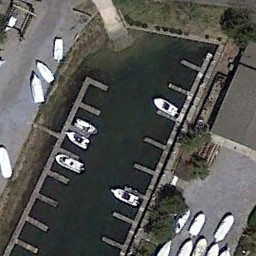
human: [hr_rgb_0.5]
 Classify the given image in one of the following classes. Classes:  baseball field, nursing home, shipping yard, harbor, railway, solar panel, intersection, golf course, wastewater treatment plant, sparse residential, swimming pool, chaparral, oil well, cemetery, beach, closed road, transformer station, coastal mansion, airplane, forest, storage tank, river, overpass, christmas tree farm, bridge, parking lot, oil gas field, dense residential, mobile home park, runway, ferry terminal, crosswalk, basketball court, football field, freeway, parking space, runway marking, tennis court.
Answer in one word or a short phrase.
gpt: ferry terminal